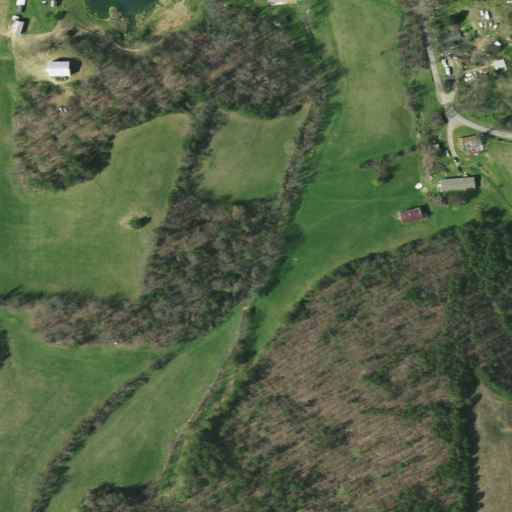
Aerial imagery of valley in Tennessee named Gunter Hollow containing deciduous forest, pasture, mixed forest, open development, and low intensity development